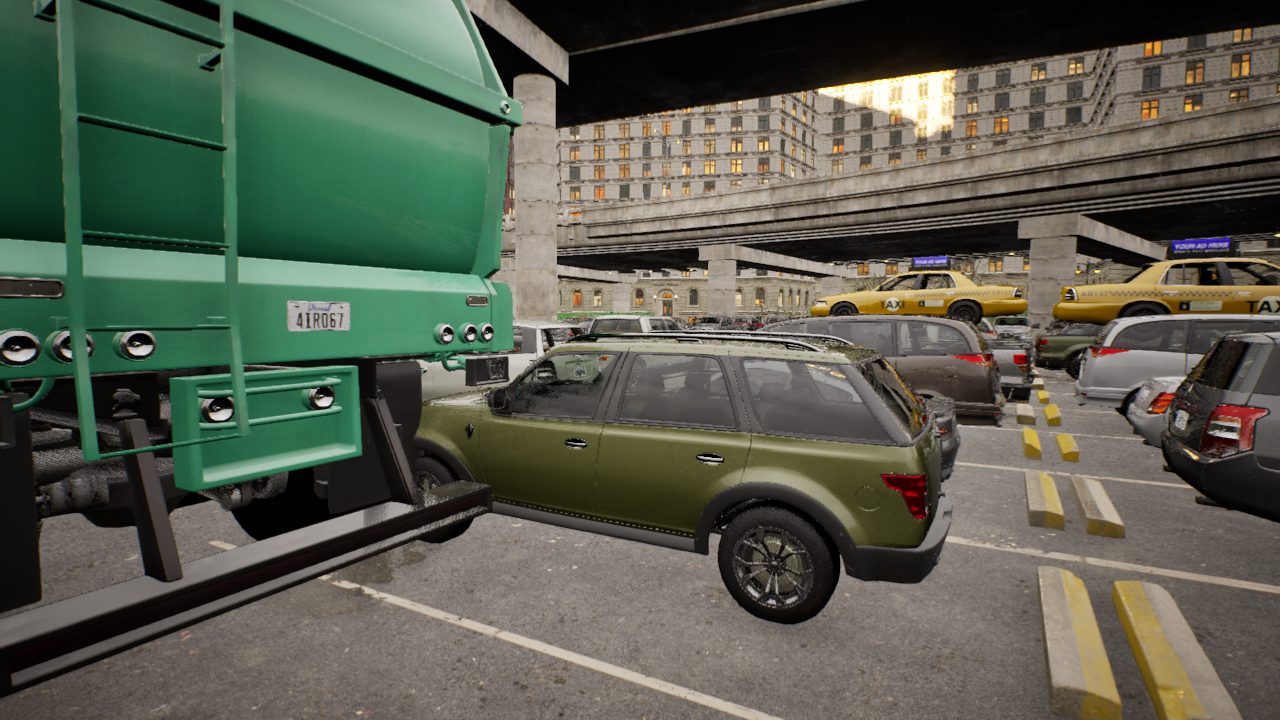
Venue: arterial
Lighting: golden hour
Vehicle rig: pickup